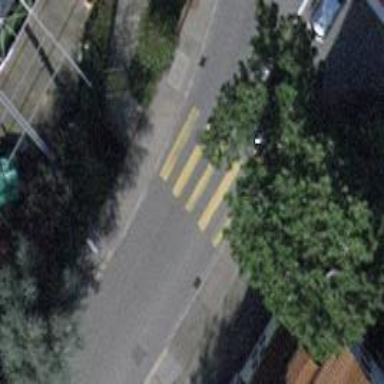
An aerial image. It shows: Uncontrolled road crossing.